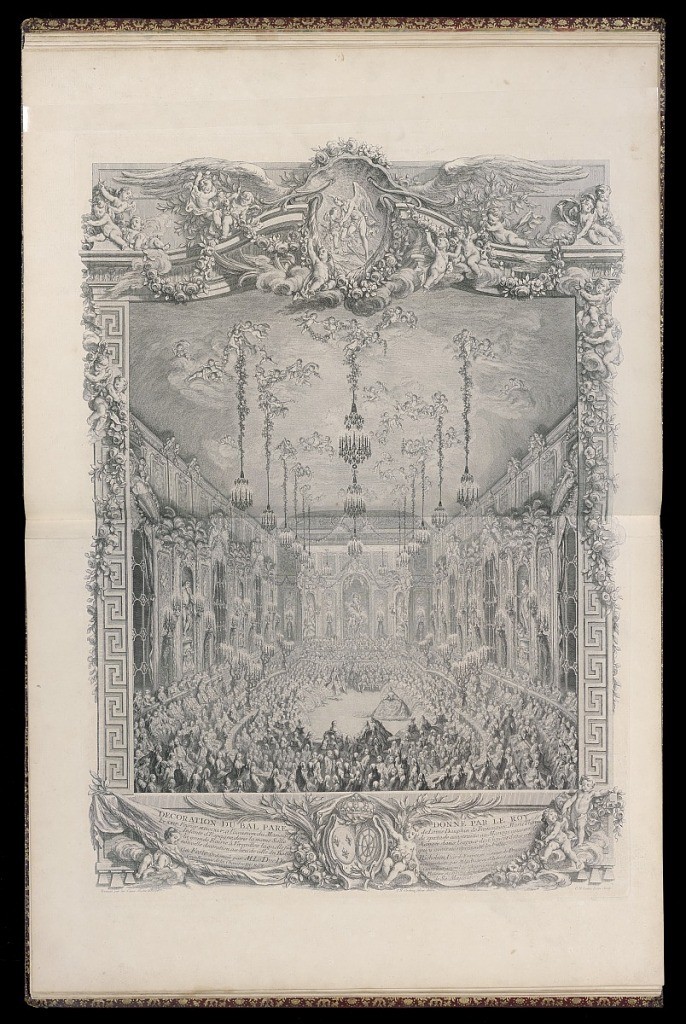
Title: Décoration du bal paré donné par le roy le XXIV février M.D.CCXLV à l’occasion du Mariage de Louis Dauphin de France, avec Marie Thérèse Infante d’Espagne, Versailles
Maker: Charles-Nicolas Cochin the elder, French, 1688–1754
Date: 1756
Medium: Etching and engraving on laid paper
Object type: Bound print
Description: Interior view inside the theater at Versailles, decorated for the presentation of a ballet performed to celebrate the marriage of Louis Dauphin of France to Marie Thérèse of Spain. Highly decorated interior space with high painted ceilings, from which hang many ornate chandeliers. Dancers and actors occupy the floor at center, surrounded by crowds of figures on all sides. Elaborate niches at the sides and rear of the space with large sculptures, large windows in between. At the center foreground, royal subjects seated upon thrones, viewed from behind, facing the performers. Composition is elaborately framed with a Greek key motif, a winged escutcheon at upper center with figural groups and putti surrounding. At lower center, coat of arms of France and Spain; putti hold draped banners at either side which contain the plate text.